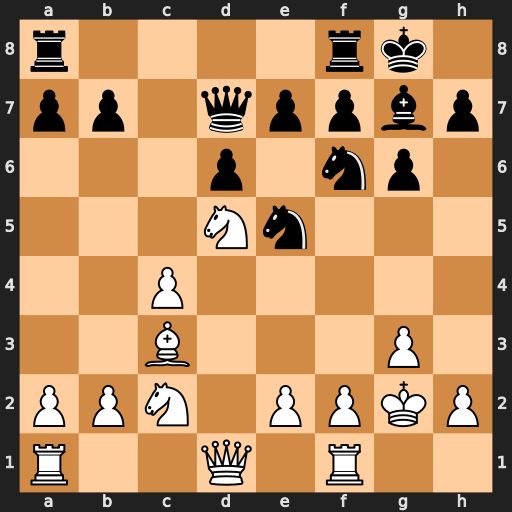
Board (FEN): r4rk1/pp1qppbp/3p1np1/3Nn3/2P5/2B3P1/PPN1PPKP/R2Q1R2
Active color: w
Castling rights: -
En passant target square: -
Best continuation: Bxe5 Nxd5 Bxg7